Question: I've been developing a standalone Chrome App, and I noticed that I wasn't able to close the application window with +. If I look in the menu, it shows up as just , which doesn't actually close the window when pressed. Clicking it from the dropdown works as expected.

It does this for any other standalone app I install as well. Is this a bug in Chrome? Some obscure misconfigured setting?
If it is a bug, is there any workaround I can implement for my app?
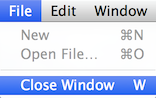
Answer: Thanks for filing the bug. It should be fixed now:
<URL>